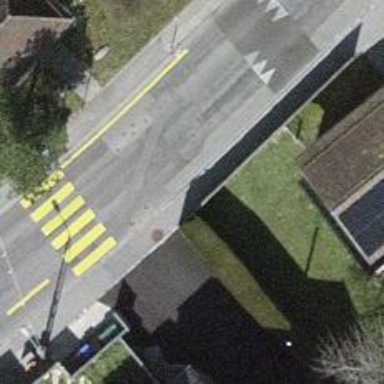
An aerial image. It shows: Asphalt footpath with unmarked crossing.